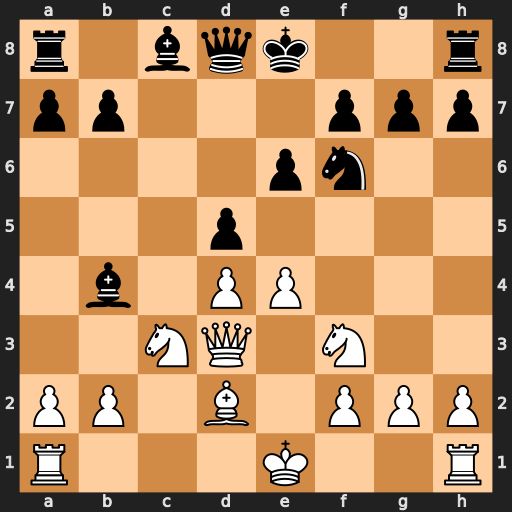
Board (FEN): r1bqk2r/pp3ppp/4pn2/3p4/1b1PP3/2NQ1N2/PP1B1PPP/R3K2R
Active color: w
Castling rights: KQkq
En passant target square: -
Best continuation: Qb5+ Bd7 Qxb4